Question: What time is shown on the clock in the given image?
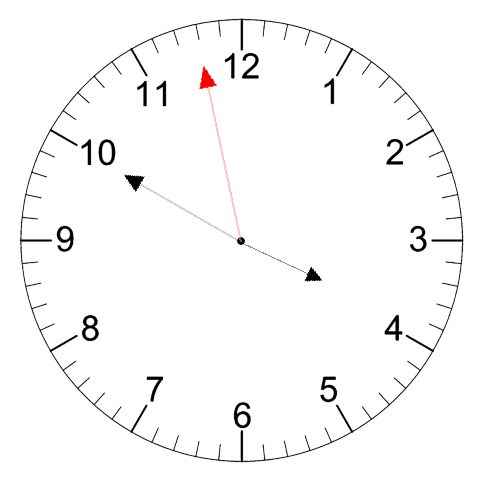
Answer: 03:49:58